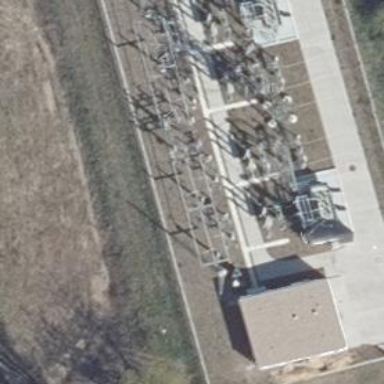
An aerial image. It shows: Switch used for power control.